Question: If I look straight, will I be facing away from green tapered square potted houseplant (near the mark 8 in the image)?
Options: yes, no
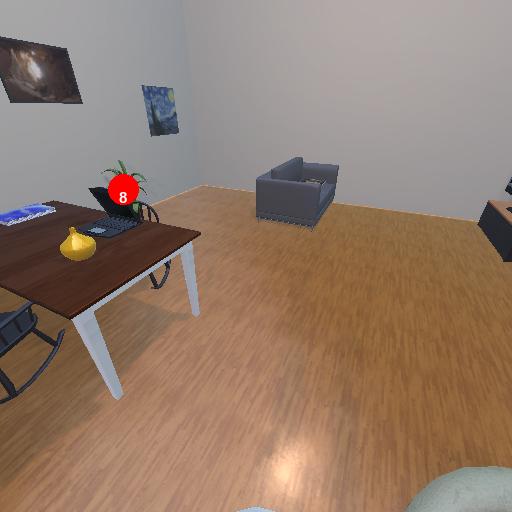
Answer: yes